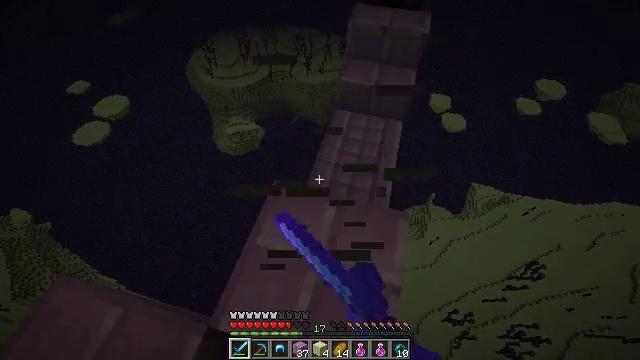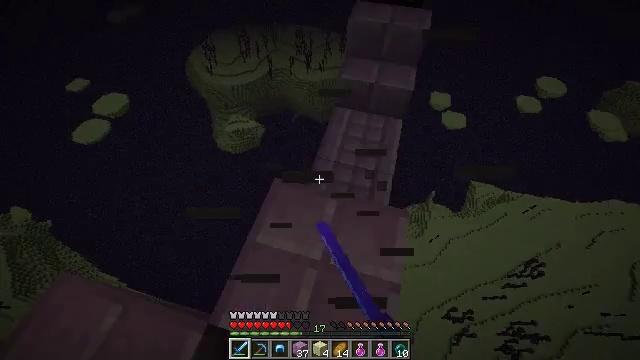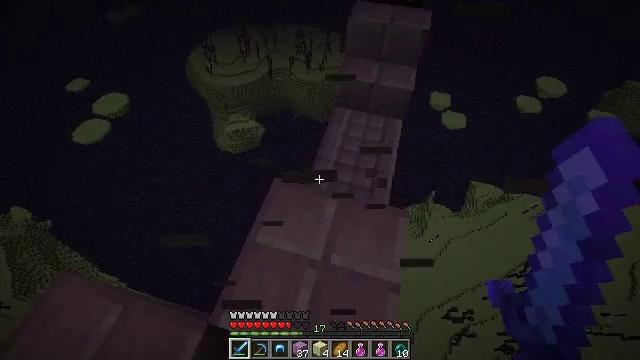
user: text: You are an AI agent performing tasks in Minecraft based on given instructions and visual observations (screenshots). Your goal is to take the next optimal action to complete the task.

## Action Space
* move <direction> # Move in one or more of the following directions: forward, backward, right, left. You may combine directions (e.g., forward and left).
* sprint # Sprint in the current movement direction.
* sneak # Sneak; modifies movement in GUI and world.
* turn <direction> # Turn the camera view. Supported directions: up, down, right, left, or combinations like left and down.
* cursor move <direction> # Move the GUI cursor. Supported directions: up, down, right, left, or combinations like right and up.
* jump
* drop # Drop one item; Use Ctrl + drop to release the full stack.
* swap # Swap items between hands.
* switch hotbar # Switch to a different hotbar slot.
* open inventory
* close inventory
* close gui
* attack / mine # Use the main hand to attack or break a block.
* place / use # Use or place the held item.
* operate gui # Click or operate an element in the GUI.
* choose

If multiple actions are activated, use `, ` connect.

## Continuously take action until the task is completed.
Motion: motion action
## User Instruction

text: Destroy the end rod to pick it up.
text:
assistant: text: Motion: attack / mine
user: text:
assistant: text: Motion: attack / mine
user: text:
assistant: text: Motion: no_op